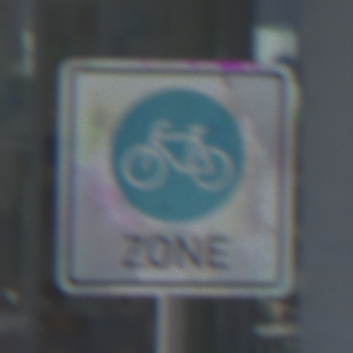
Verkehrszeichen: BeginnFahrradzone
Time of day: MorningAfternoon
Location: Outdoor (Urban)
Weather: PartlyCloudy
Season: NotSpecified
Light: Natural